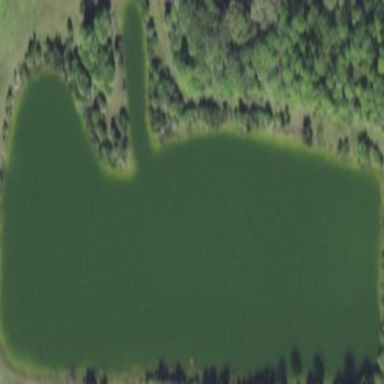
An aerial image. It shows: Serene pond surrounded by nature.